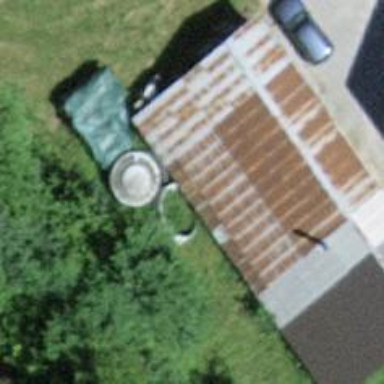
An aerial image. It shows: Shed building.